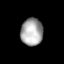
Tissue: lung
Cell type: Epithelial cells
Senescence score: 0.1466
Nuclear area (px): 595
Mean DAPI intensity: 167.155